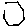
Label: hexagon